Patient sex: M
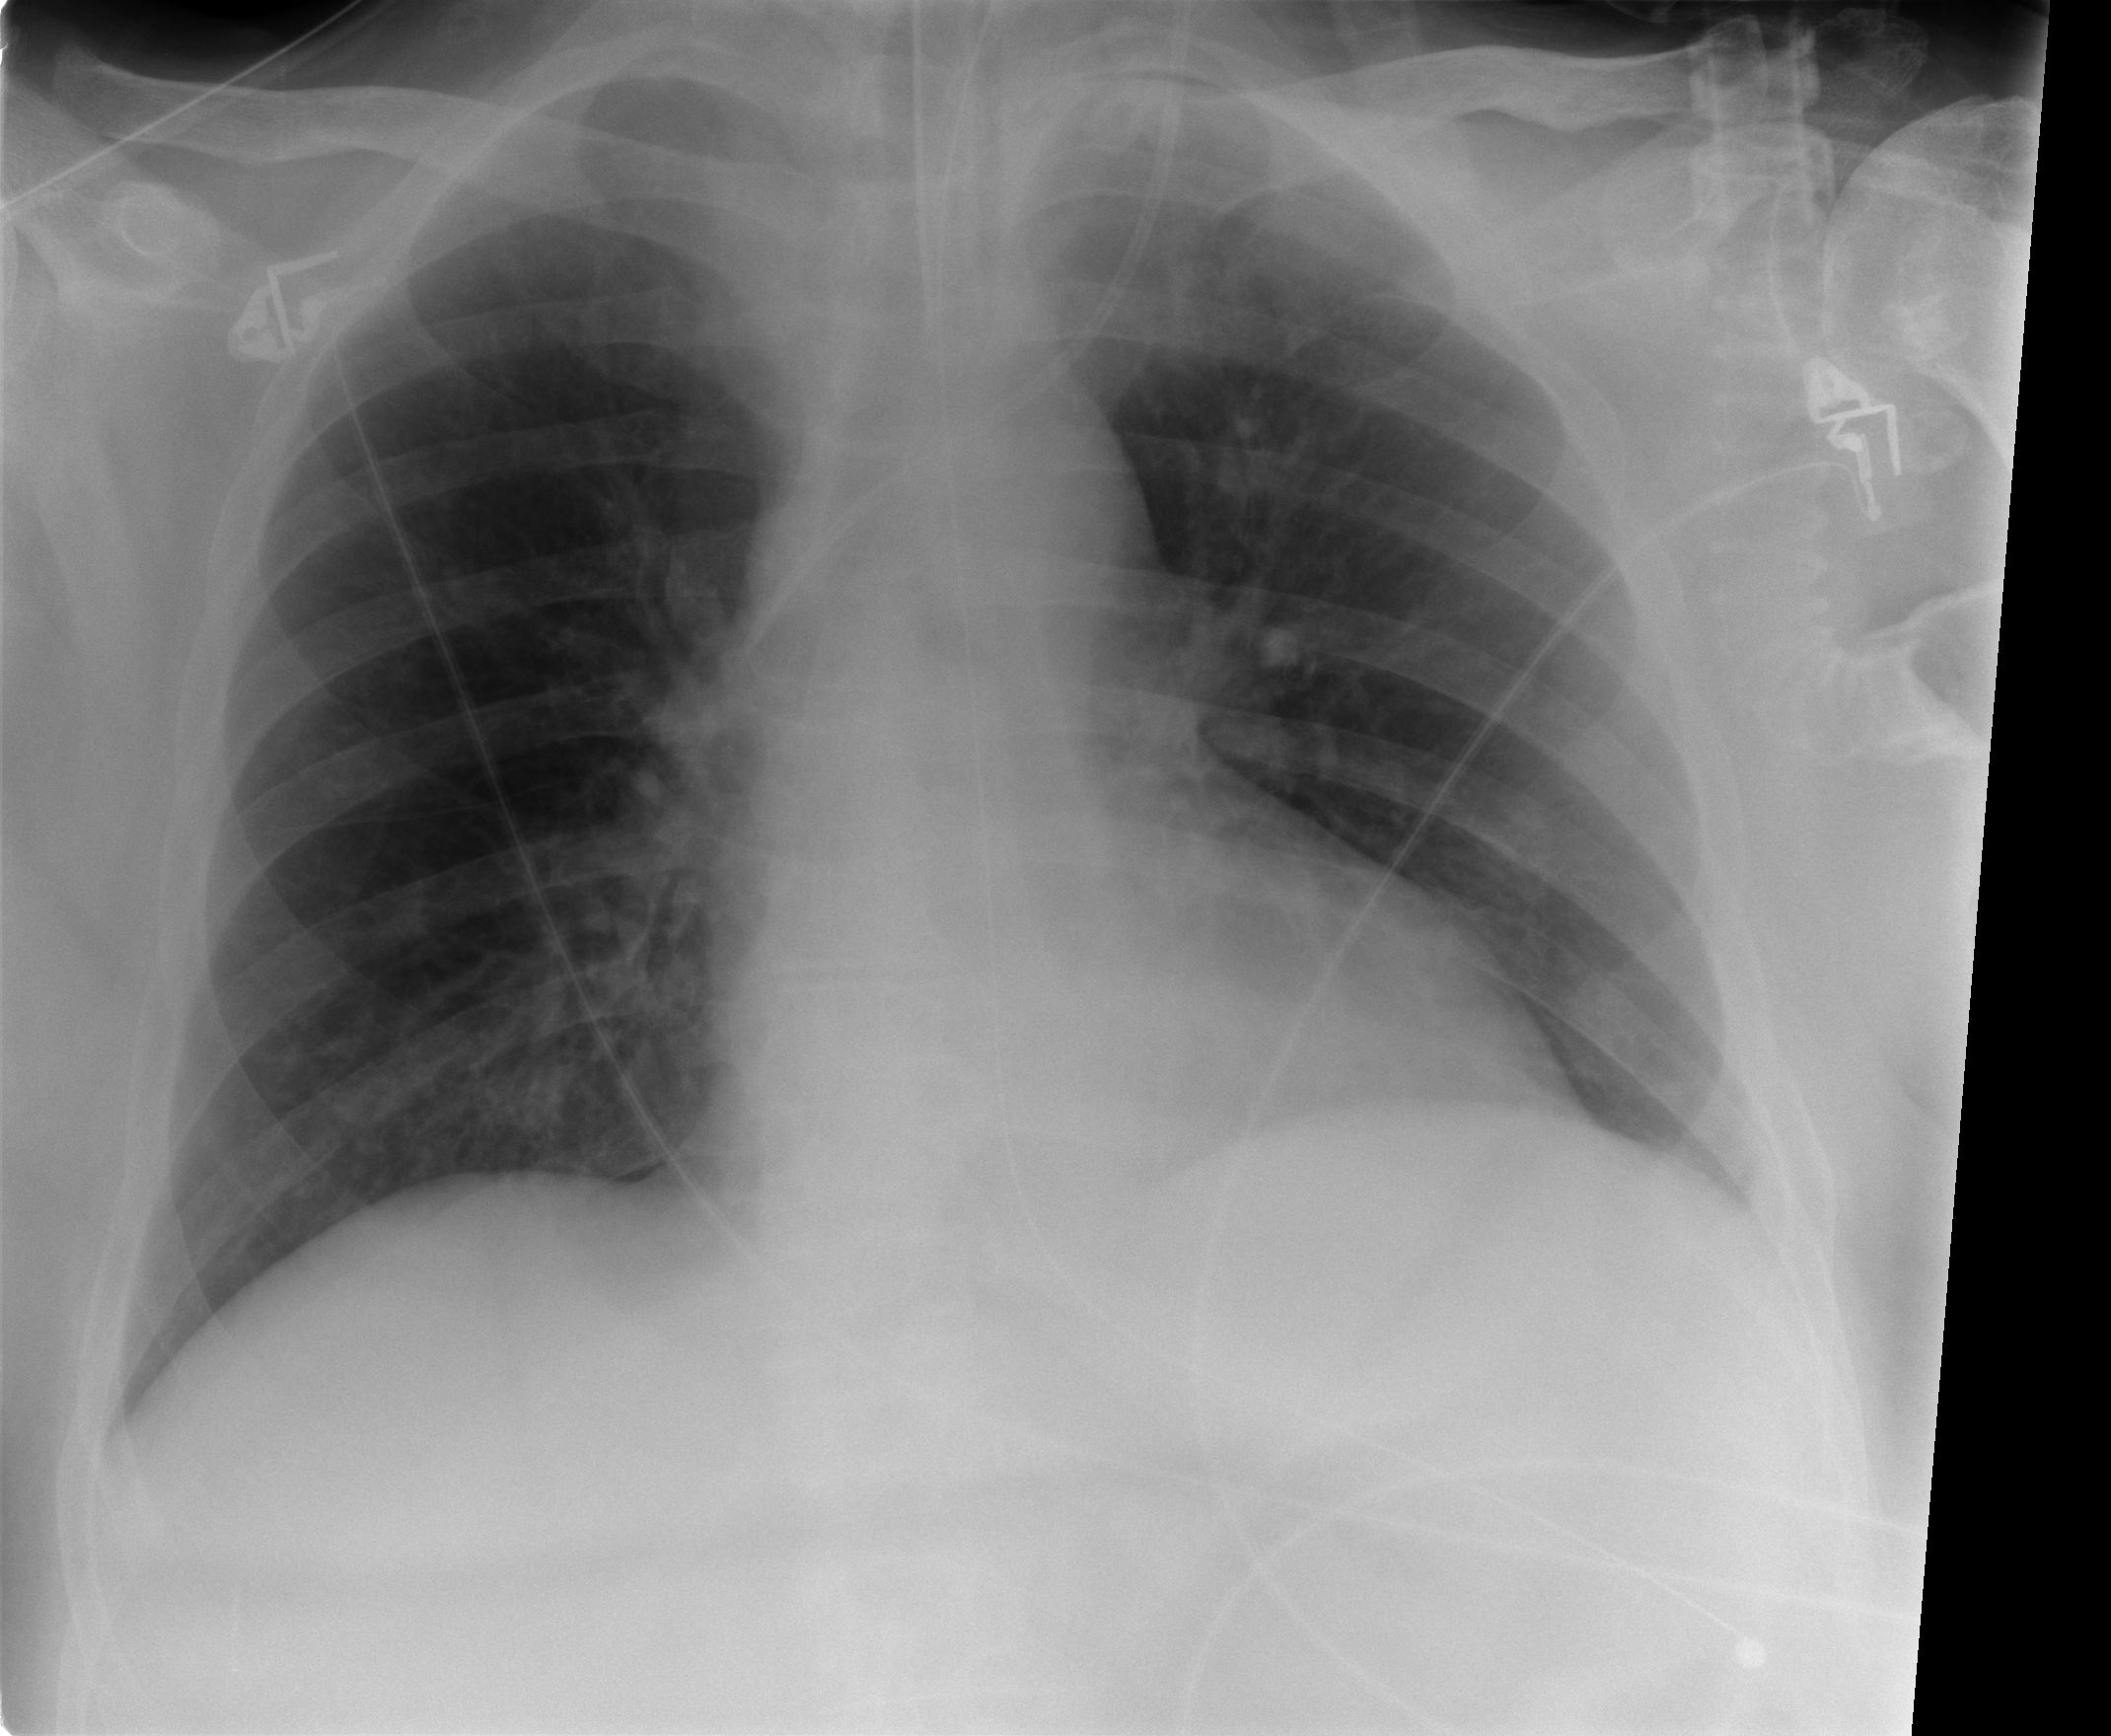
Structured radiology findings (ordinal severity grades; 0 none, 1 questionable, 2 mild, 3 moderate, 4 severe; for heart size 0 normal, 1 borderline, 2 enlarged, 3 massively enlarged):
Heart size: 1
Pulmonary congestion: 0
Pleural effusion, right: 0
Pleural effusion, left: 1
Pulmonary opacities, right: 2
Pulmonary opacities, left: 0
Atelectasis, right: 1
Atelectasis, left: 1